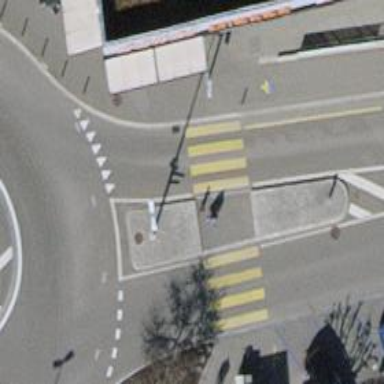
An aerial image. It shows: Marked footway crossing with island in the middle.